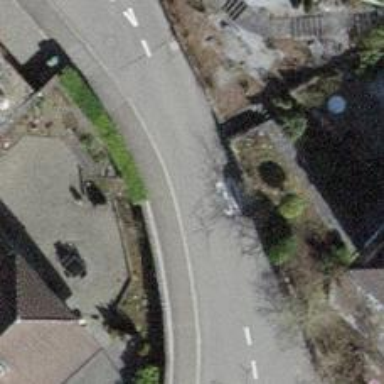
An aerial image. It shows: Residential road.